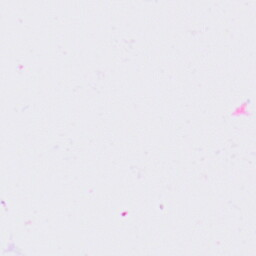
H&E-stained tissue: Lung